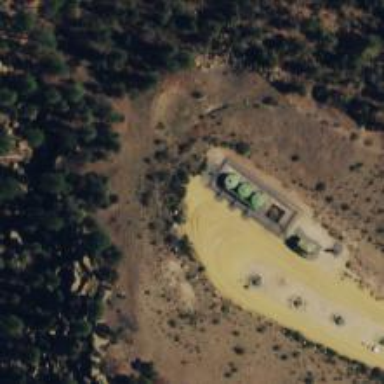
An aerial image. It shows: Storage tank with man-made structure.